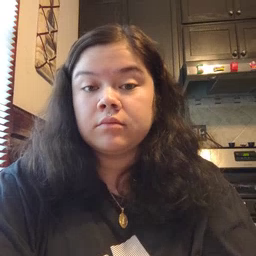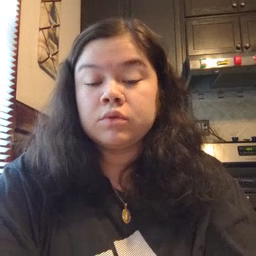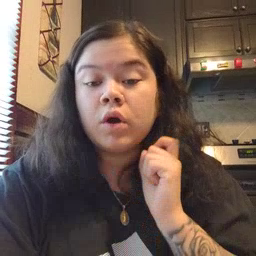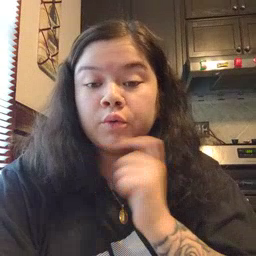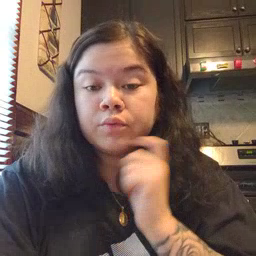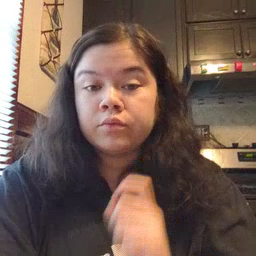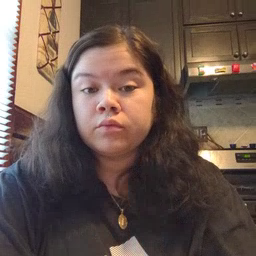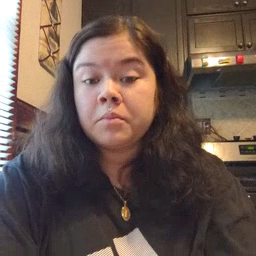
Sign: dryer